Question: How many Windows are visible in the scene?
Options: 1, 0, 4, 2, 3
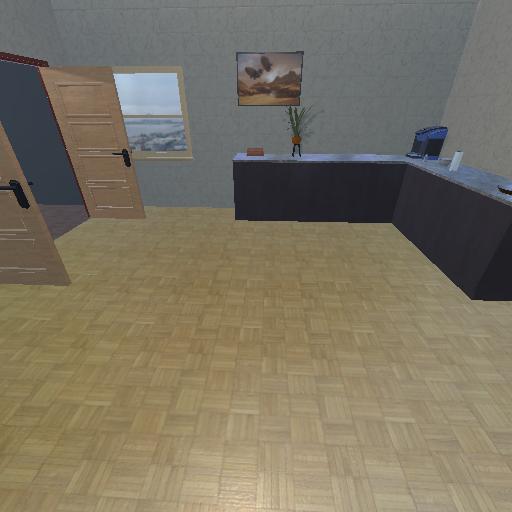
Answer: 1